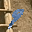
Label: 9